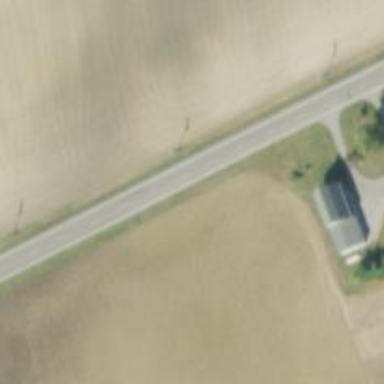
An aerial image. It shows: Secondary road.